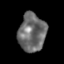
Tissue: skin
Cell type: Epithelial cells
Senescence score: 0.2588
Nuclear area (px): 1010
Mean DAPI intensity: 108.775